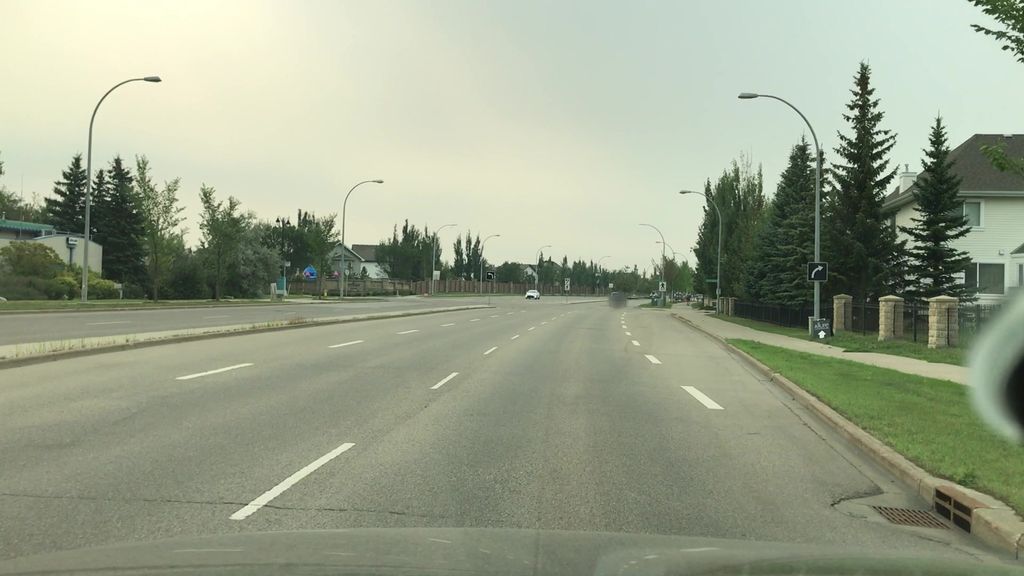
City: edmonton